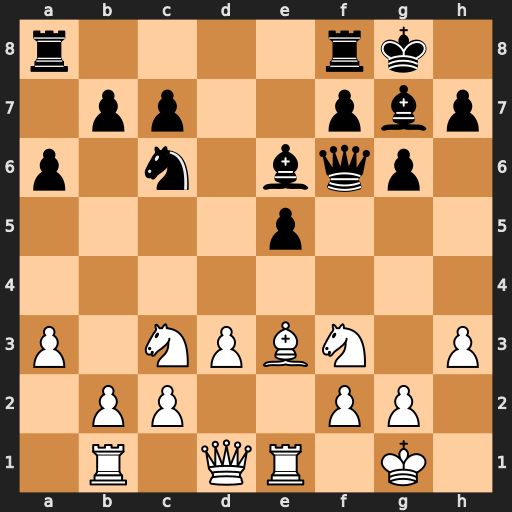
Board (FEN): r4rk1/1pp2pbp/p1n1bqp1/4p3/8/P1NPBN1P/1PP2PP1/1R1QR1K1
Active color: w
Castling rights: -
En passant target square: -
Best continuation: Bg5 Qf5 g4 Qxf3 Qxf3